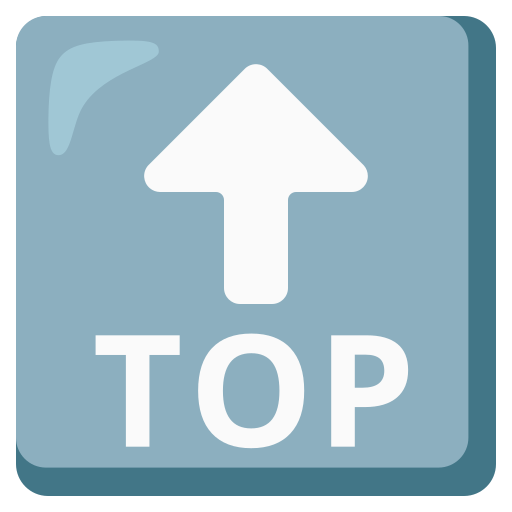
Emoji: 🔝